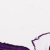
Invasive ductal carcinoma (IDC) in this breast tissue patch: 0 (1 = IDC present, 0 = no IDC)